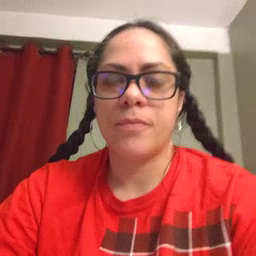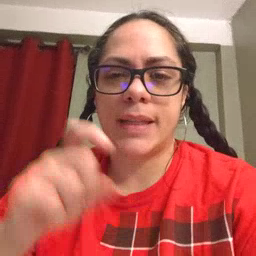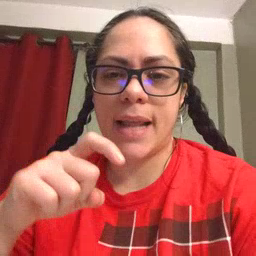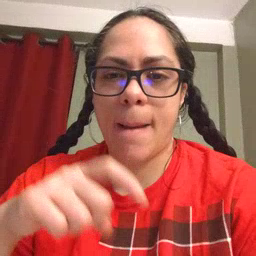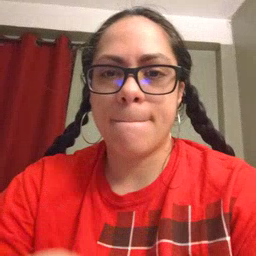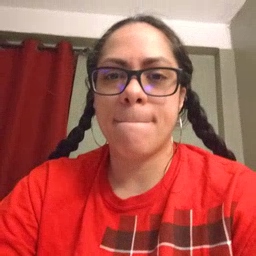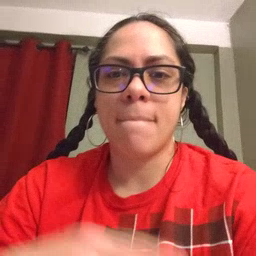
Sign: time